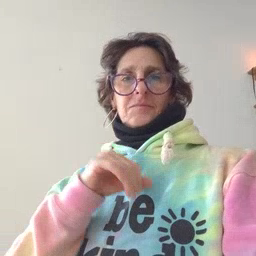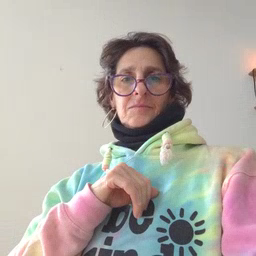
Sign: frenchfries